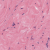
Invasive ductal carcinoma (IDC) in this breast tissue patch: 0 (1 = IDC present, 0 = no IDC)